Question: I get following .
1. I need to build a tree with leaves placed left and right, from the screen top to the bottom. I can not put the leaves in a ListView because tow leaves will be in same offset.
2. I don't know the height of the items.
3. I need to pre-calculate the height of dynamic content, such as strings with different lengths.
How can i pre-calculate the height of a sting which will be put in a TextView widget described as follows:
'''
<TextView
android:id="@+id/note_content"
android:layout_width="40sp"
android:layout_height="wrap_content"
android:maxLines="5" />
'''

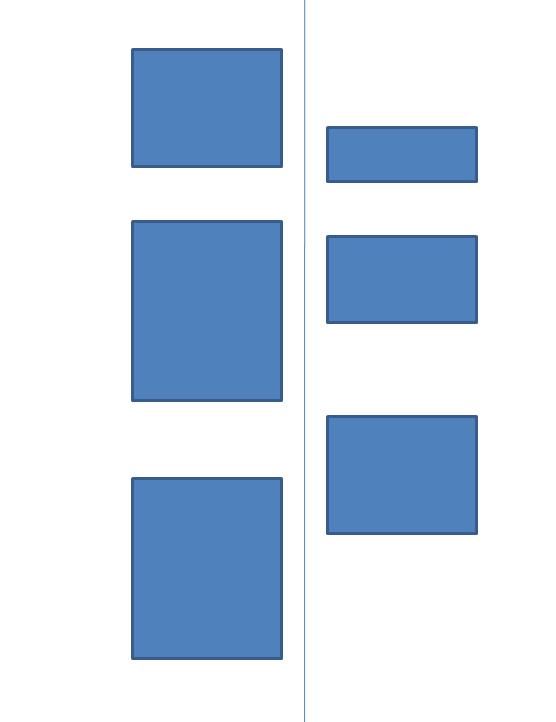
Answer: Create textView, set LayoutParams, set text, call it's measure method and read measured values. BTW you can measure text, not textView (see <URL>.
I think you better create your custom layout where you can implement all your "leaves measument" algorithms. <URL>